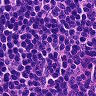
Metastatic tissue present: no